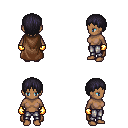
a pixel art fantasy rpg character, female body template, human, dark skin, brown cape, metal pants, raven plain hairstyle, gold gloves, four views (front, back, left, right), 2x2 character sprite sheet, small pixel art, hard edges, no anti-aliasing